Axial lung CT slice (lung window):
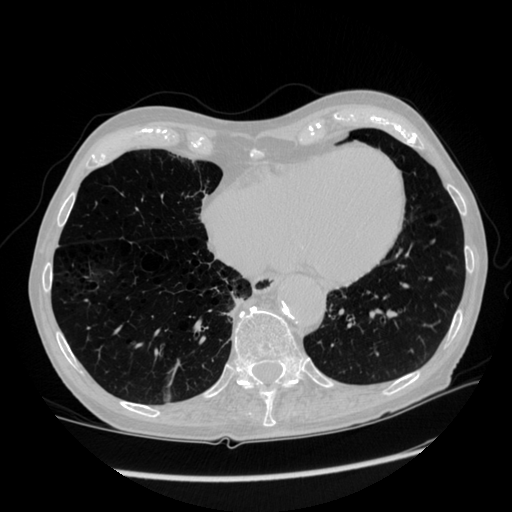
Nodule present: no